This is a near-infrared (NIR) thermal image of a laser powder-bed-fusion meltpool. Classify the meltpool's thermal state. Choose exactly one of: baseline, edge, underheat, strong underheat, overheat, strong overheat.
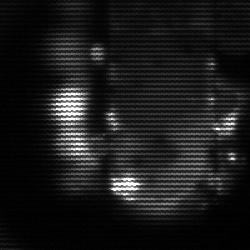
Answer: strong underheat